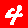
Digit: 4